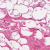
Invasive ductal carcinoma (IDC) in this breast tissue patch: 0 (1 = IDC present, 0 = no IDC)